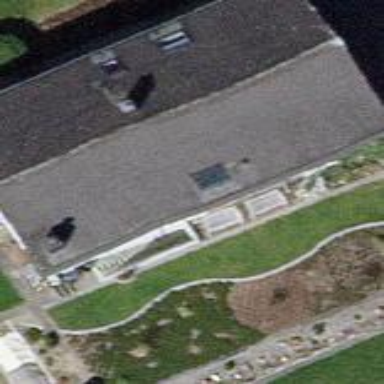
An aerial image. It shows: Gabled building.